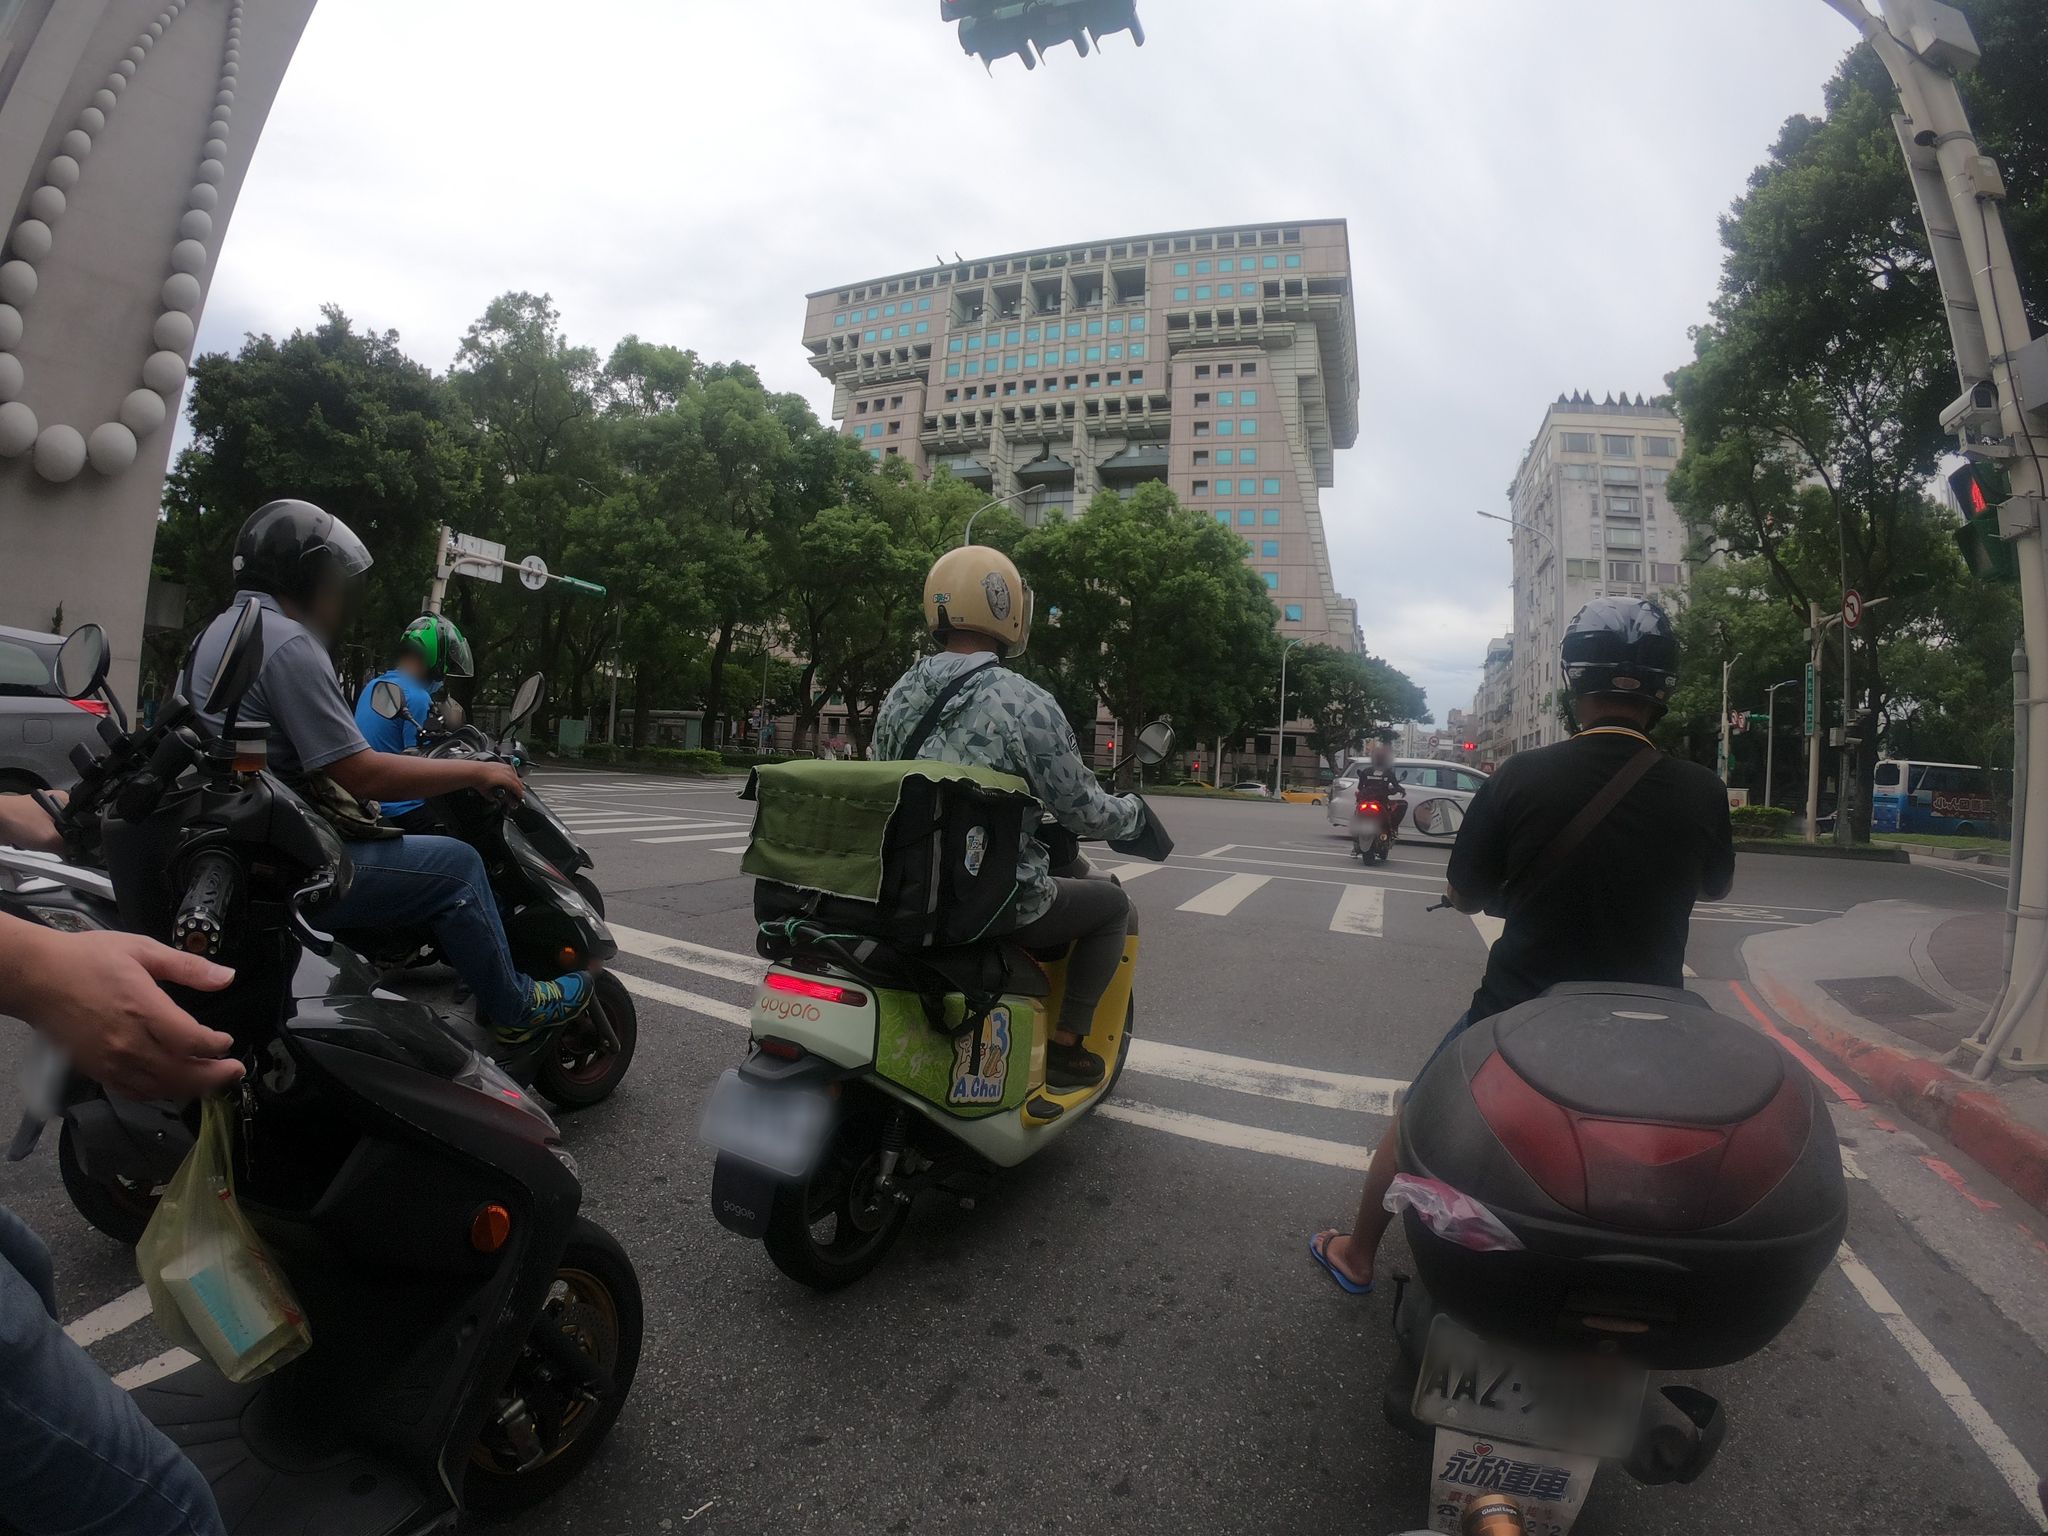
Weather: cloudy
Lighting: day
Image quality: good
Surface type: walking surface
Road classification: footway
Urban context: urban centre
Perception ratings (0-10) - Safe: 6.39, Lively: 8.49, Beautiful: 6.49, Boring: 6.87, Depressing: 3.06, Wealthy: 6.23